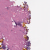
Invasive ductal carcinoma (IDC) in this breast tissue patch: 0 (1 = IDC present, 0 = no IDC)